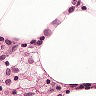
Metastatic tissue present: no